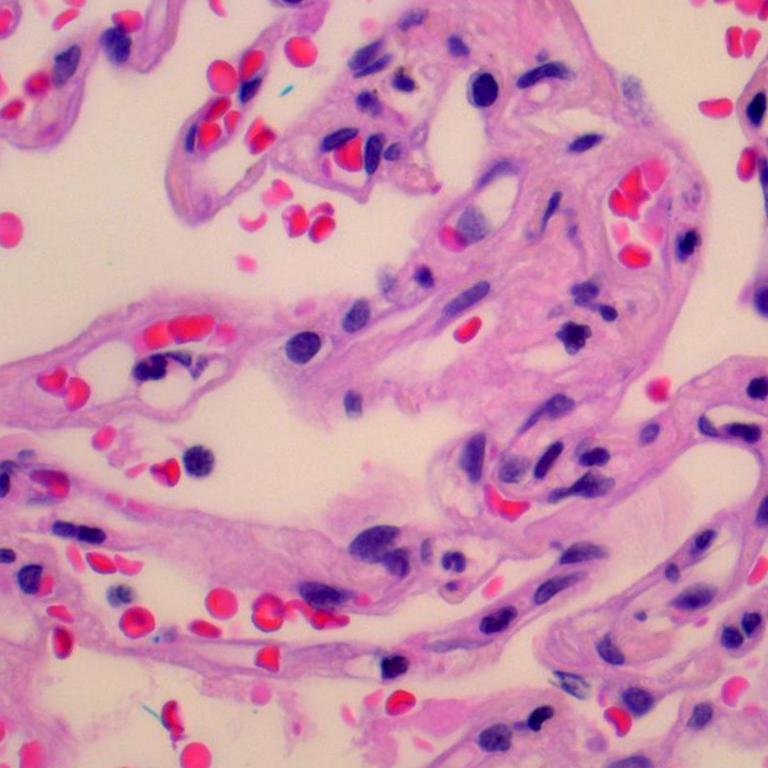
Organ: lung
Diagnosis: benign